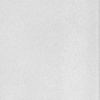
Label: dusty